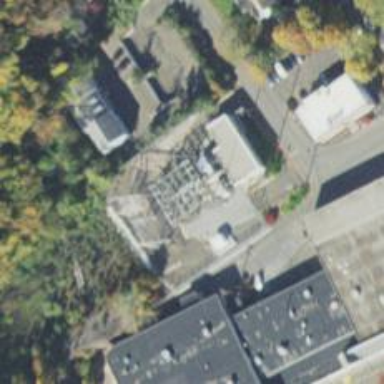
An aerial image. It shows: Switch for power supply.